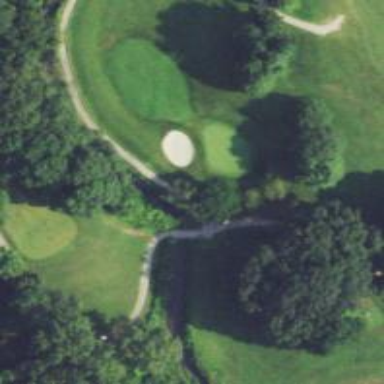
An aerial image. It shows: Path with asphalt surface crossing bridge. It is cartpath for golf.